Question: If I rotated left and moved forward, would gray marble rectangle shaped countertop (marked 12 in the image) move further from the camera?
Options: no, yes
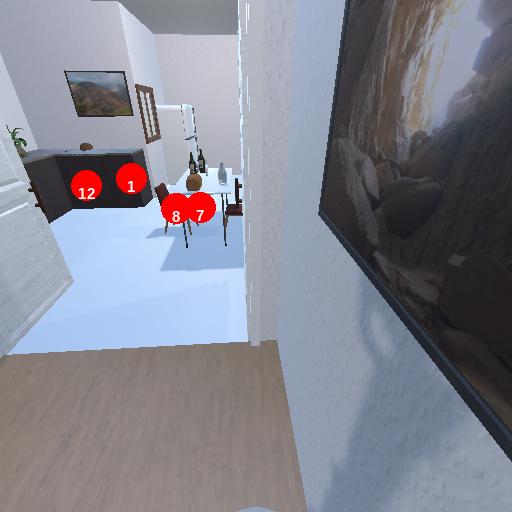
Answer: no